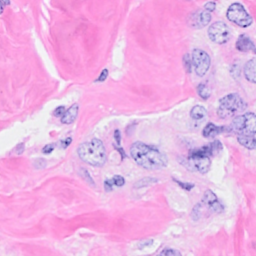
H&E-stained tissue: Breast